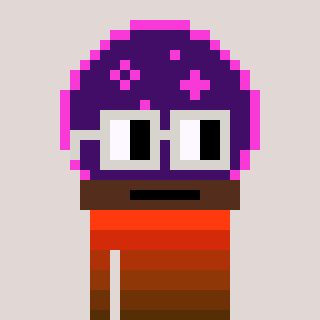
a pixel art character with square light gray glasses, a crystalball-shaped head and a grayscale-colored body on a warm background